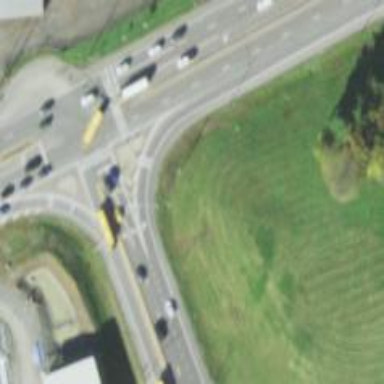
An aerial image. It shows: Primary link road with asphalt surface.